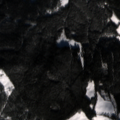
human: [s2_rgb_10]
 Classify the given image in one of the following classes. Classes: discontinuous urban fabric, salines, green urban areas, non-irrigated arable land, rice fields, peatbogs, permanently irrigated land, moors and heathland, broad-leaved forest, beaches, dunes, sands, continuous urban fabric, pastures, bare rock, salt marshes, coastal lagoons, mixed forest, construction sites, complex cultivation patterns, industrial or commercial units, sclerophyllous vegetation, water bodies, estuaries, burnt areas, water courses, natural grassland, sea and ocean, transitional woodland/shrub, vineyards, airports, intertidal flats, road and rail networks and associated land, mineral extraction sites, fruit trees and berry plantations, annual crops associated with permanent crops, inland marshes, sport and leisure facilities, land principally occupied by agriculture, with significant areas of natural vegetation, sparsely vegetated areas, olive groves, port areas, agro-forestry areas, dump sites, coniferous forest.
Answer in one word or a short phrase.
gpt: pastures, complex cultivation patterns, coniferous forest